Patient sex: M
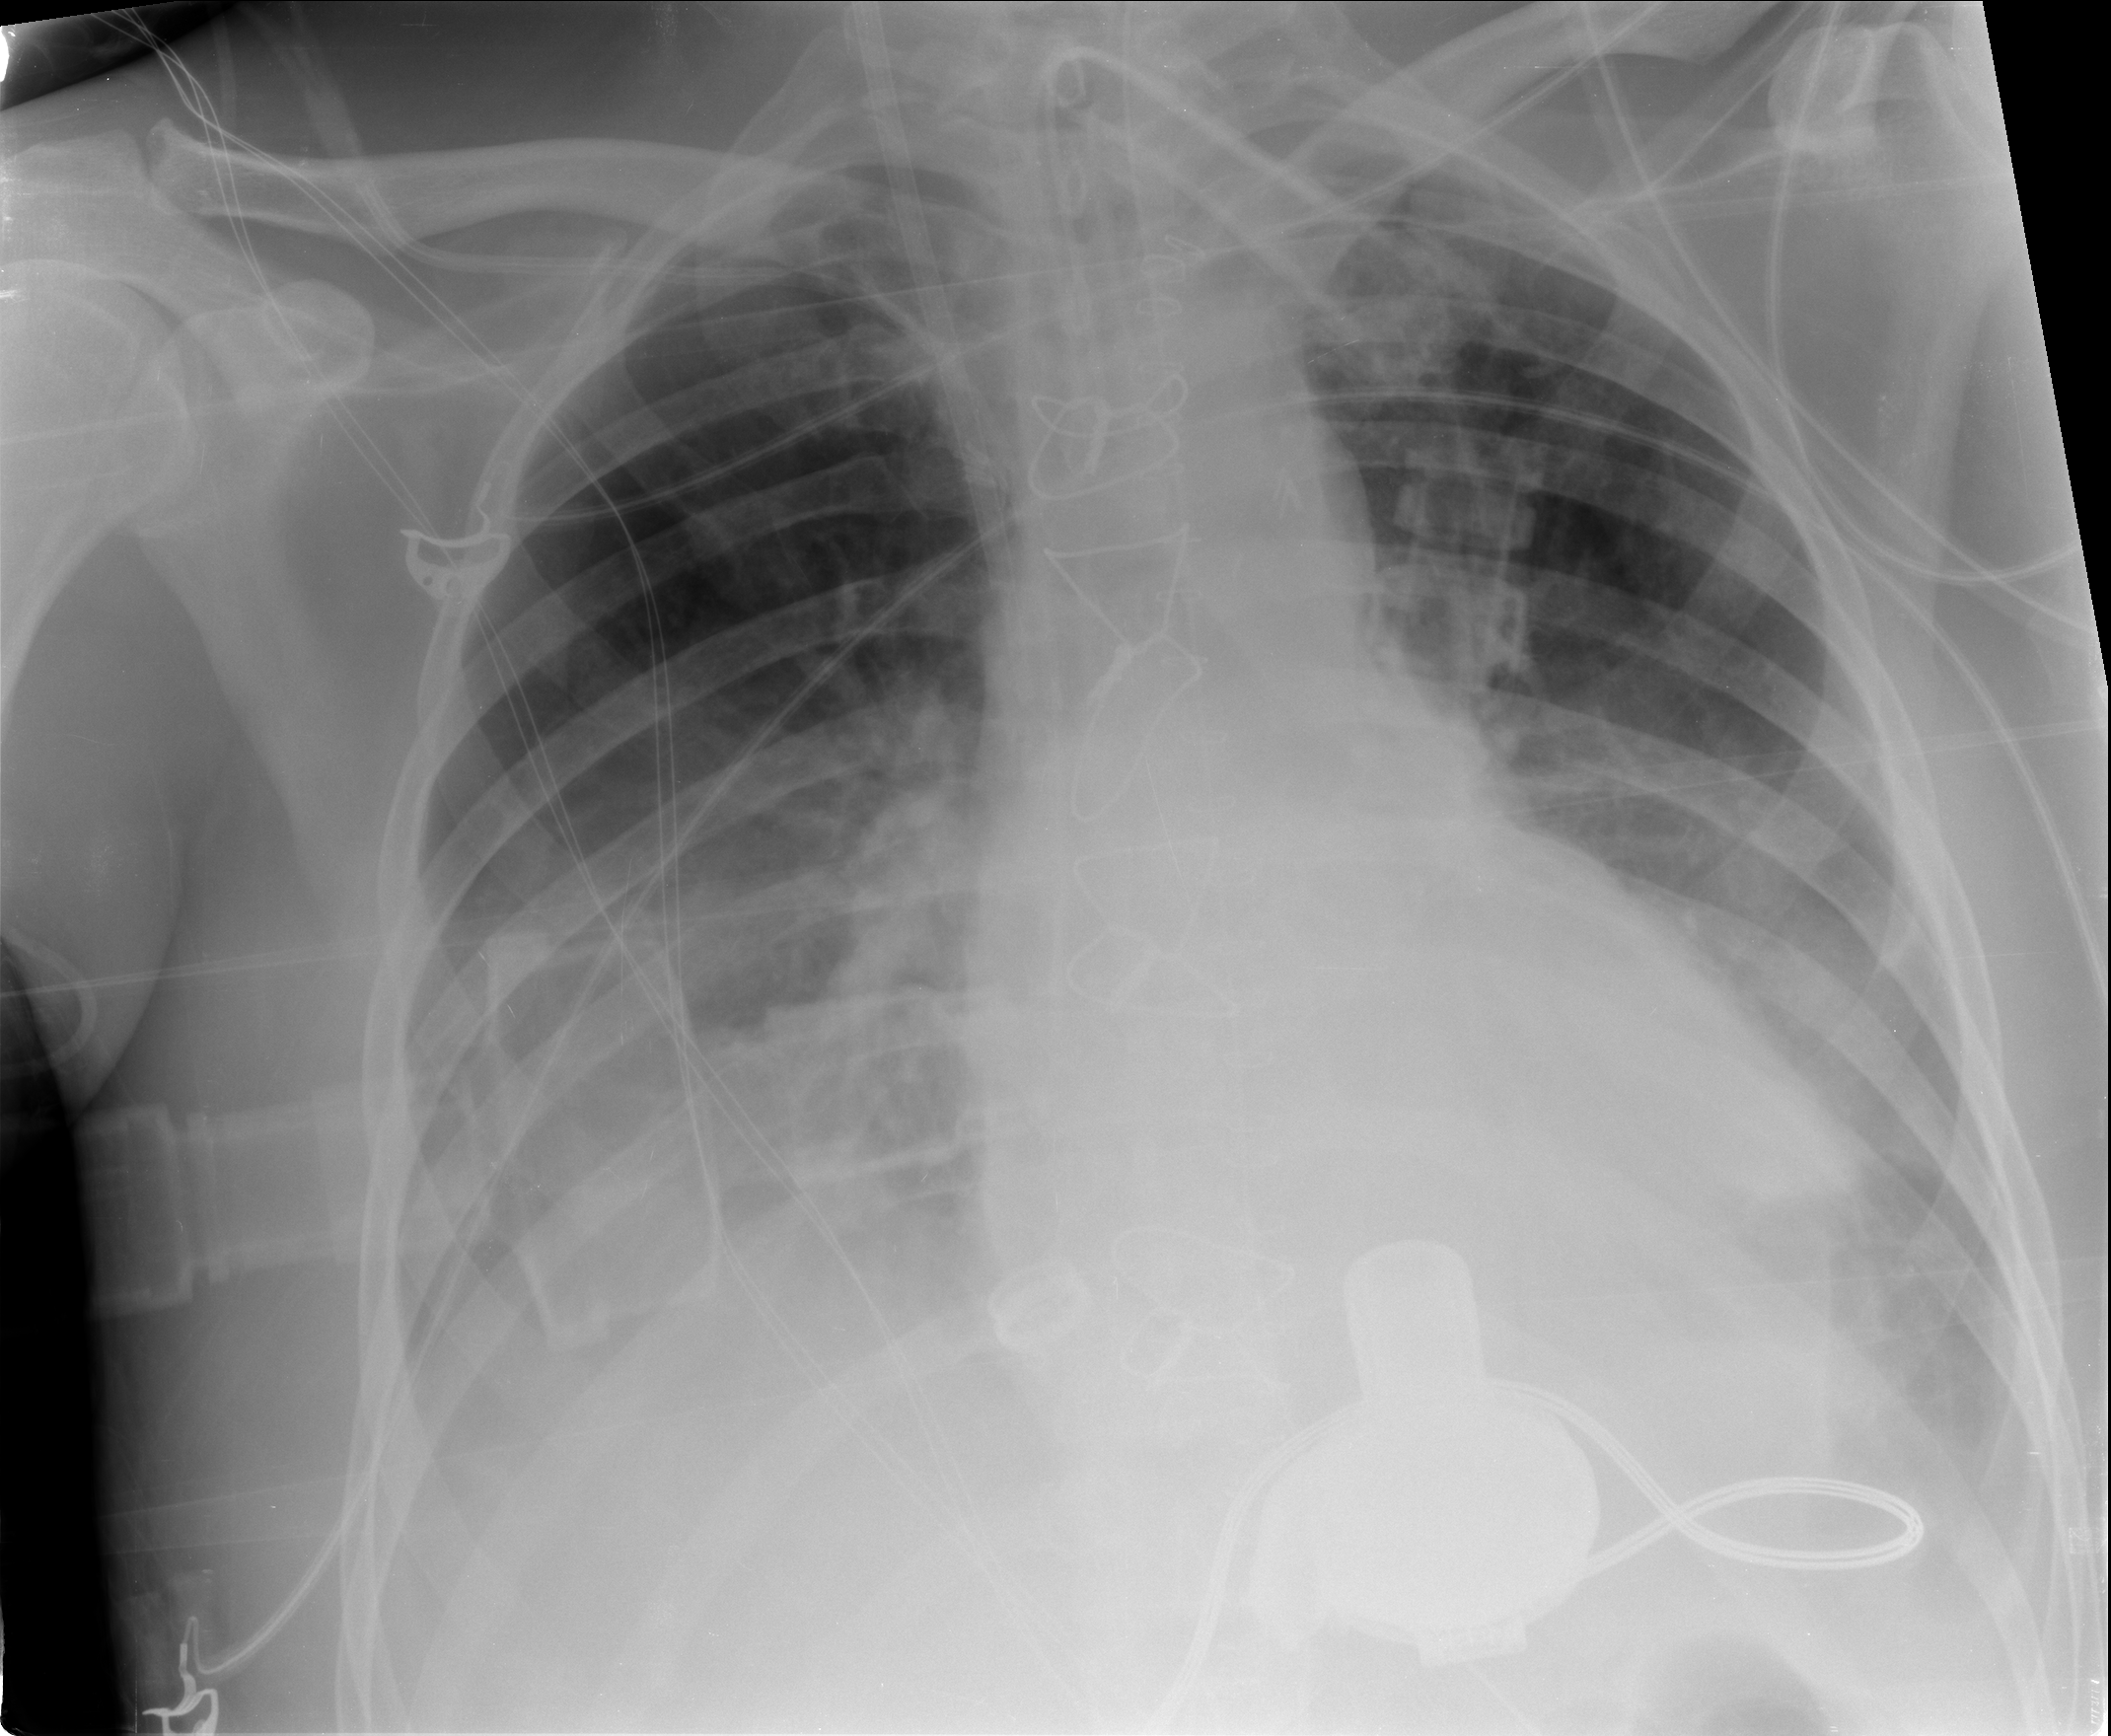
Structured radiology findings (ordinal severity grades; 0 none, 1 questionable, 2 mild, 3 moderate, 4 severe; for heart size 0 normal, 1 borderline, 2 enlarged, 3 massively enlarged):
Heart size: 2
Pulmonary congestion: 2
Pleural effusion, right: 3
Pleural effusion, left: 3
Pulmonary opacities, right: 0
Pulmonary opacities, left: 0
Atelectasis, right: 3
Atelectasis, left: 2